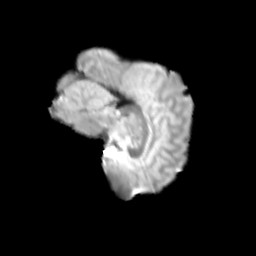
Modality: T2w
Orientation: sagittal
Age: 11
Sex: male
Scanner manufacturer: siemens
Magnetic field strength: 3 T
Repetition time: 3.8 s
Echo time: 0.07 s